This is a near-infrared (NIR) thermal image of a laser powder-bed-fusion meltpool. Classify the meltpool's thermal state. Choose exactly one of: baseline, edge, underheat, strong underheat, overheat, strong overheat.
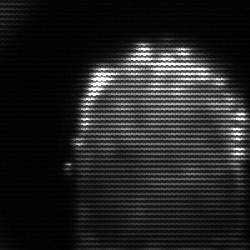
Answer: baseline